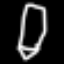
Label: pencil